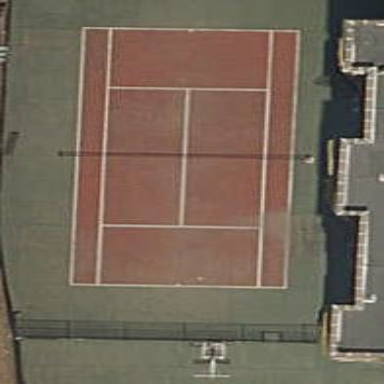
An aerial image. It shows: Tennis court in leisure pitch.